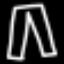
Label: pants